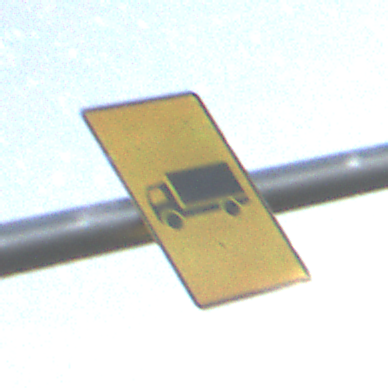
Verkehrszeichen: KFZZulaessigeGesamtmasse3Komma5TOhnePfeilsymbol
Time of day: Night
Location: Outdoor (Nature)
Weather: Clear
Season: NotSpecified
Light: Natural